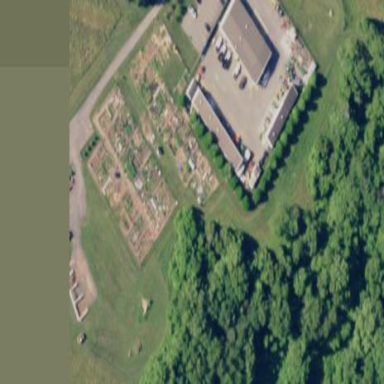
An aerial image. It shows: Allotments area.